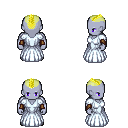
a pixel art fantasy rpg character, male body template, dark elf, purple skin, underdress, magenta pants, gold short mohawk hairstyle, cloth bracers, black shoes, four views (front, back, left, right), 2x2 character sprite sheet, small pixel art, hard edges, no anti-aliasing